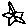
Label: star